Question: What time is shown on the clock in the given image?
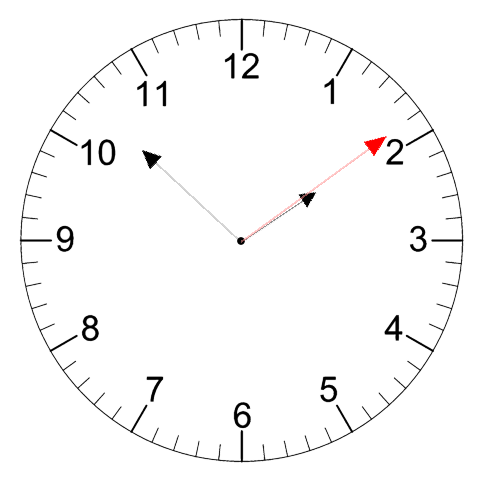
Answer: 01:52:09